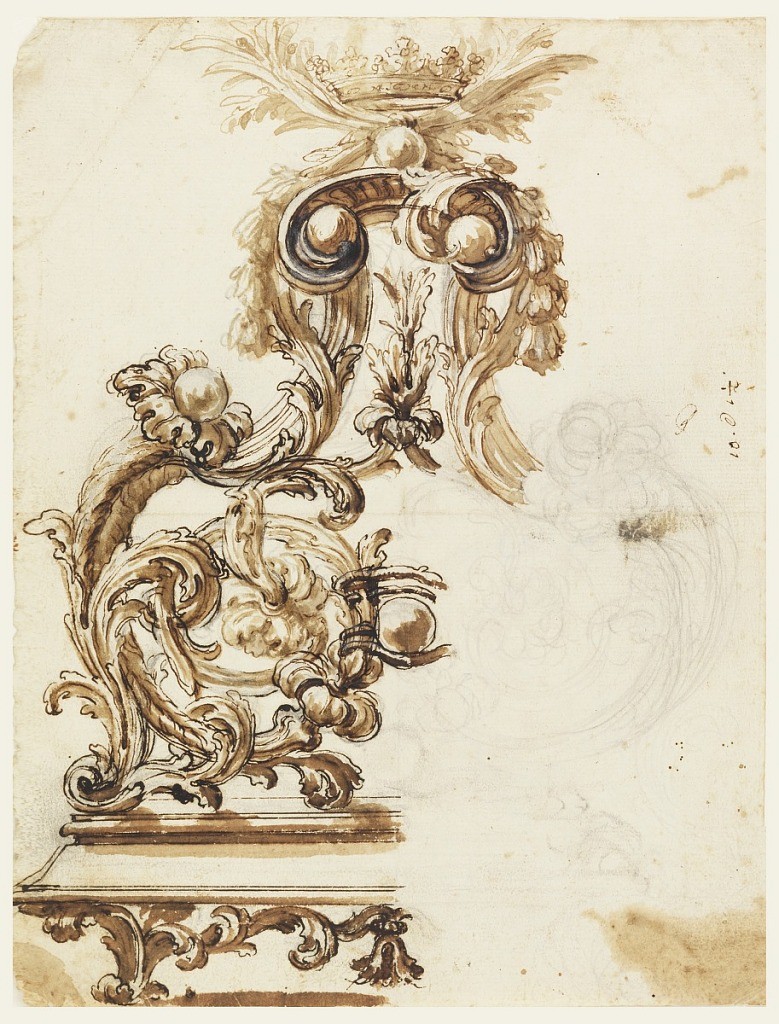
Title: Design for a Gilt Bronze Ornament
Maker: Giovanni Battista Foggini, 1652 – 1725
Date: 1680–1700
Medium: Pen and black and brown ink, brush and wash, white gouache, graphite on off-white laid paper
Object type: Drawing
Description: A design for a stand with dado supported with acanthus leaves. Primarily the left portion of the design is shown while the right side is described lightly in graphite. A volute pediment is supported by acanthus rinceaux, with cornucopias forming parts of the stems. Beads are held by strings, or boughs, connecting the lower spirals of the rinceaux, cornucopias and spirals of the pediment. At top, a crown is shown above the crossing of laurel and palm boughs.